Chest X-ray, PA view. Patient: 19 years old, sex M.
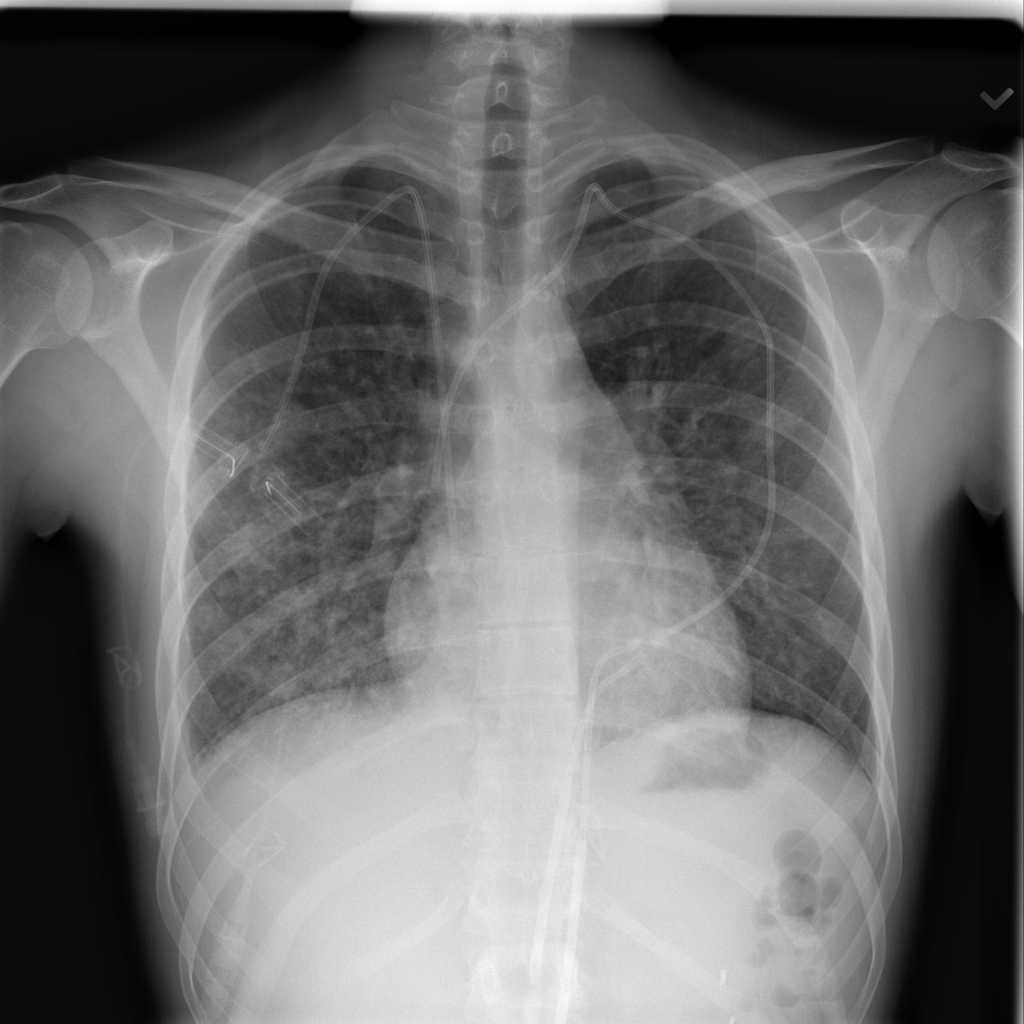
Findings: No Finding